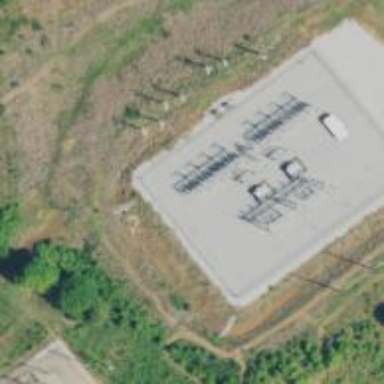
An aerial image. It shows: Distribution level power substation enclosed by fence.